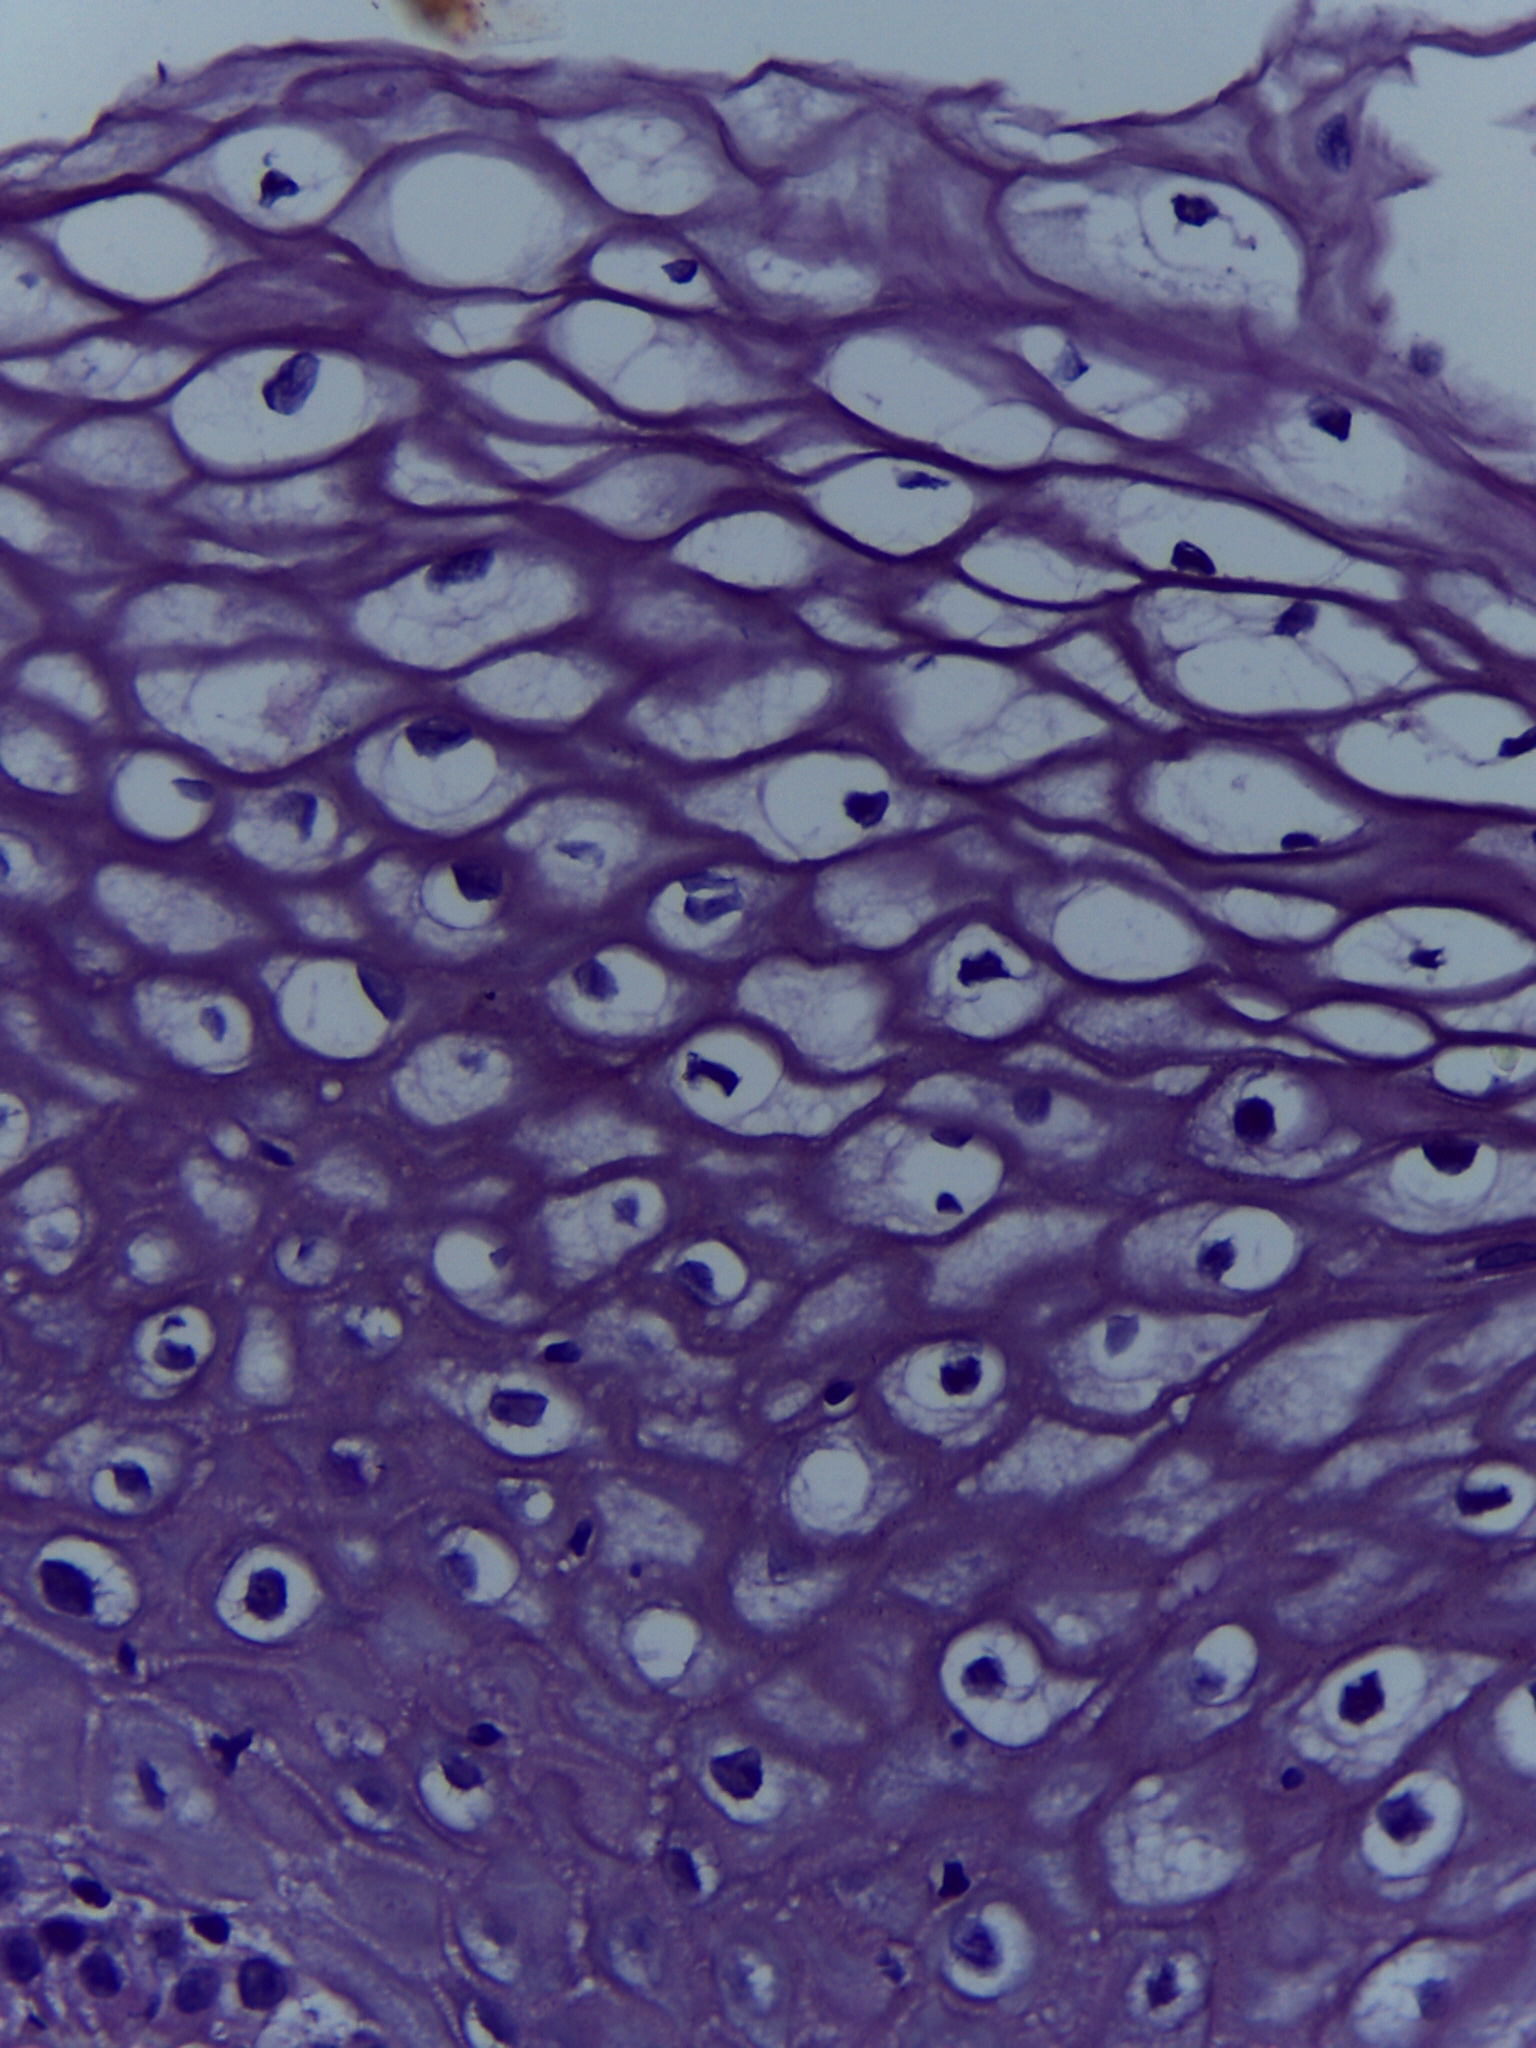
Diagnosis: OSCC